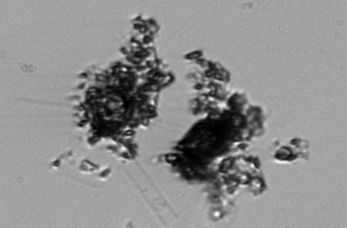
Label: Thalassiosira_TAG_external_detritus